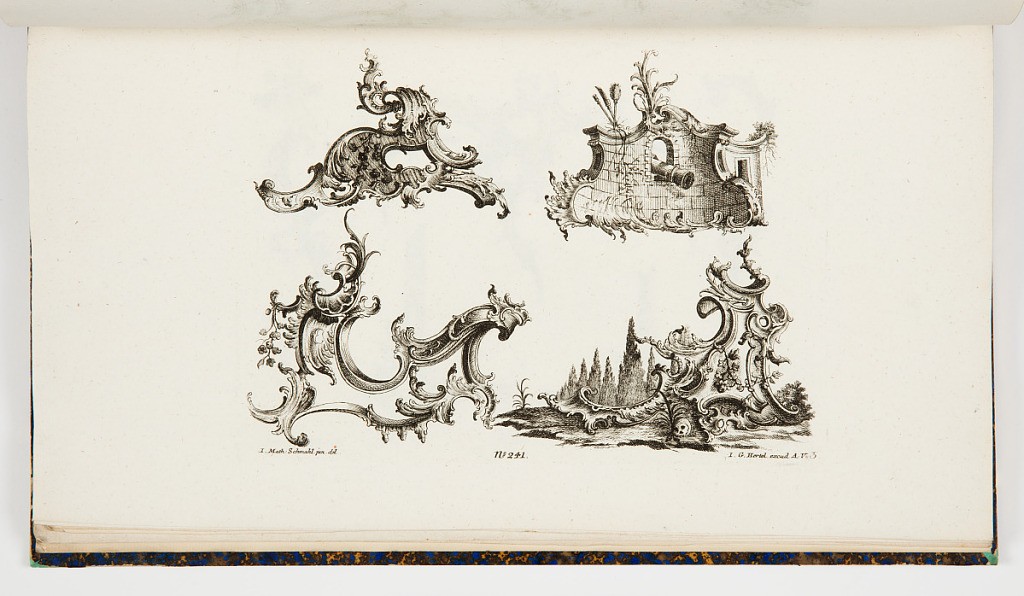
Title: Designs for Rocaille Ornament
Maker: J. Matthaeus Schmahl, German, active 18th century
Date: mid- 18th century
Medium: Etching on off-white laid paper
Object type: Print
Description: Four rocaille ornament designs. The design at the upper right features a fortress and a canon with rinceaux and scroll; the design in the lower right features a large rocaille ornament in a landscape with a skull at its base. The plate is signed and numbered.